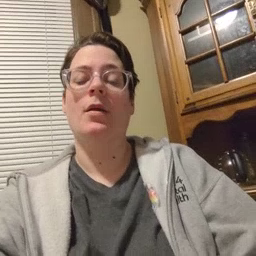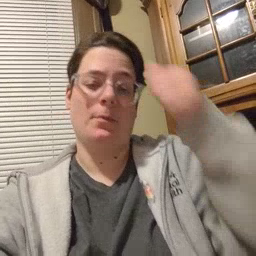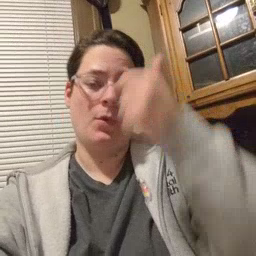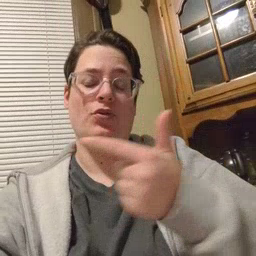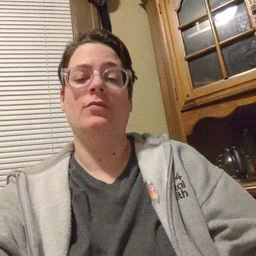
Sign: brother